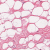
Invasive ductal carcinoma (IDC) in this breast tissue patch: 0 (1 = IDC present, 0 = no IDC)